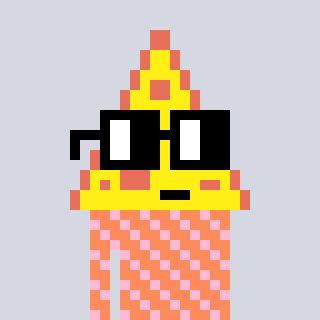
a pixel art character with square black glasses, a pizza-shaped head and a peachy-colored body on a cool background